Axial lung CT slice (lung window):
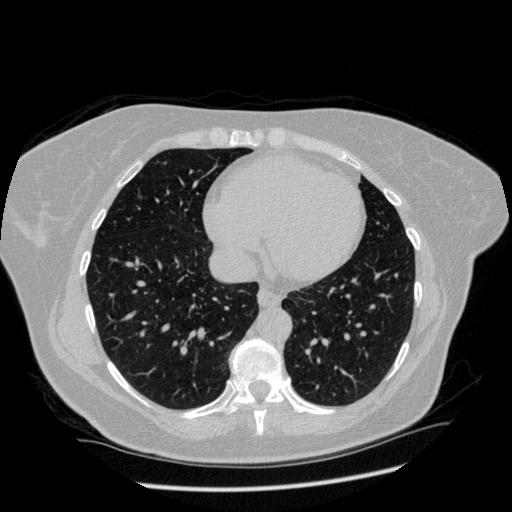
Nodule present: no